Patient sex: M
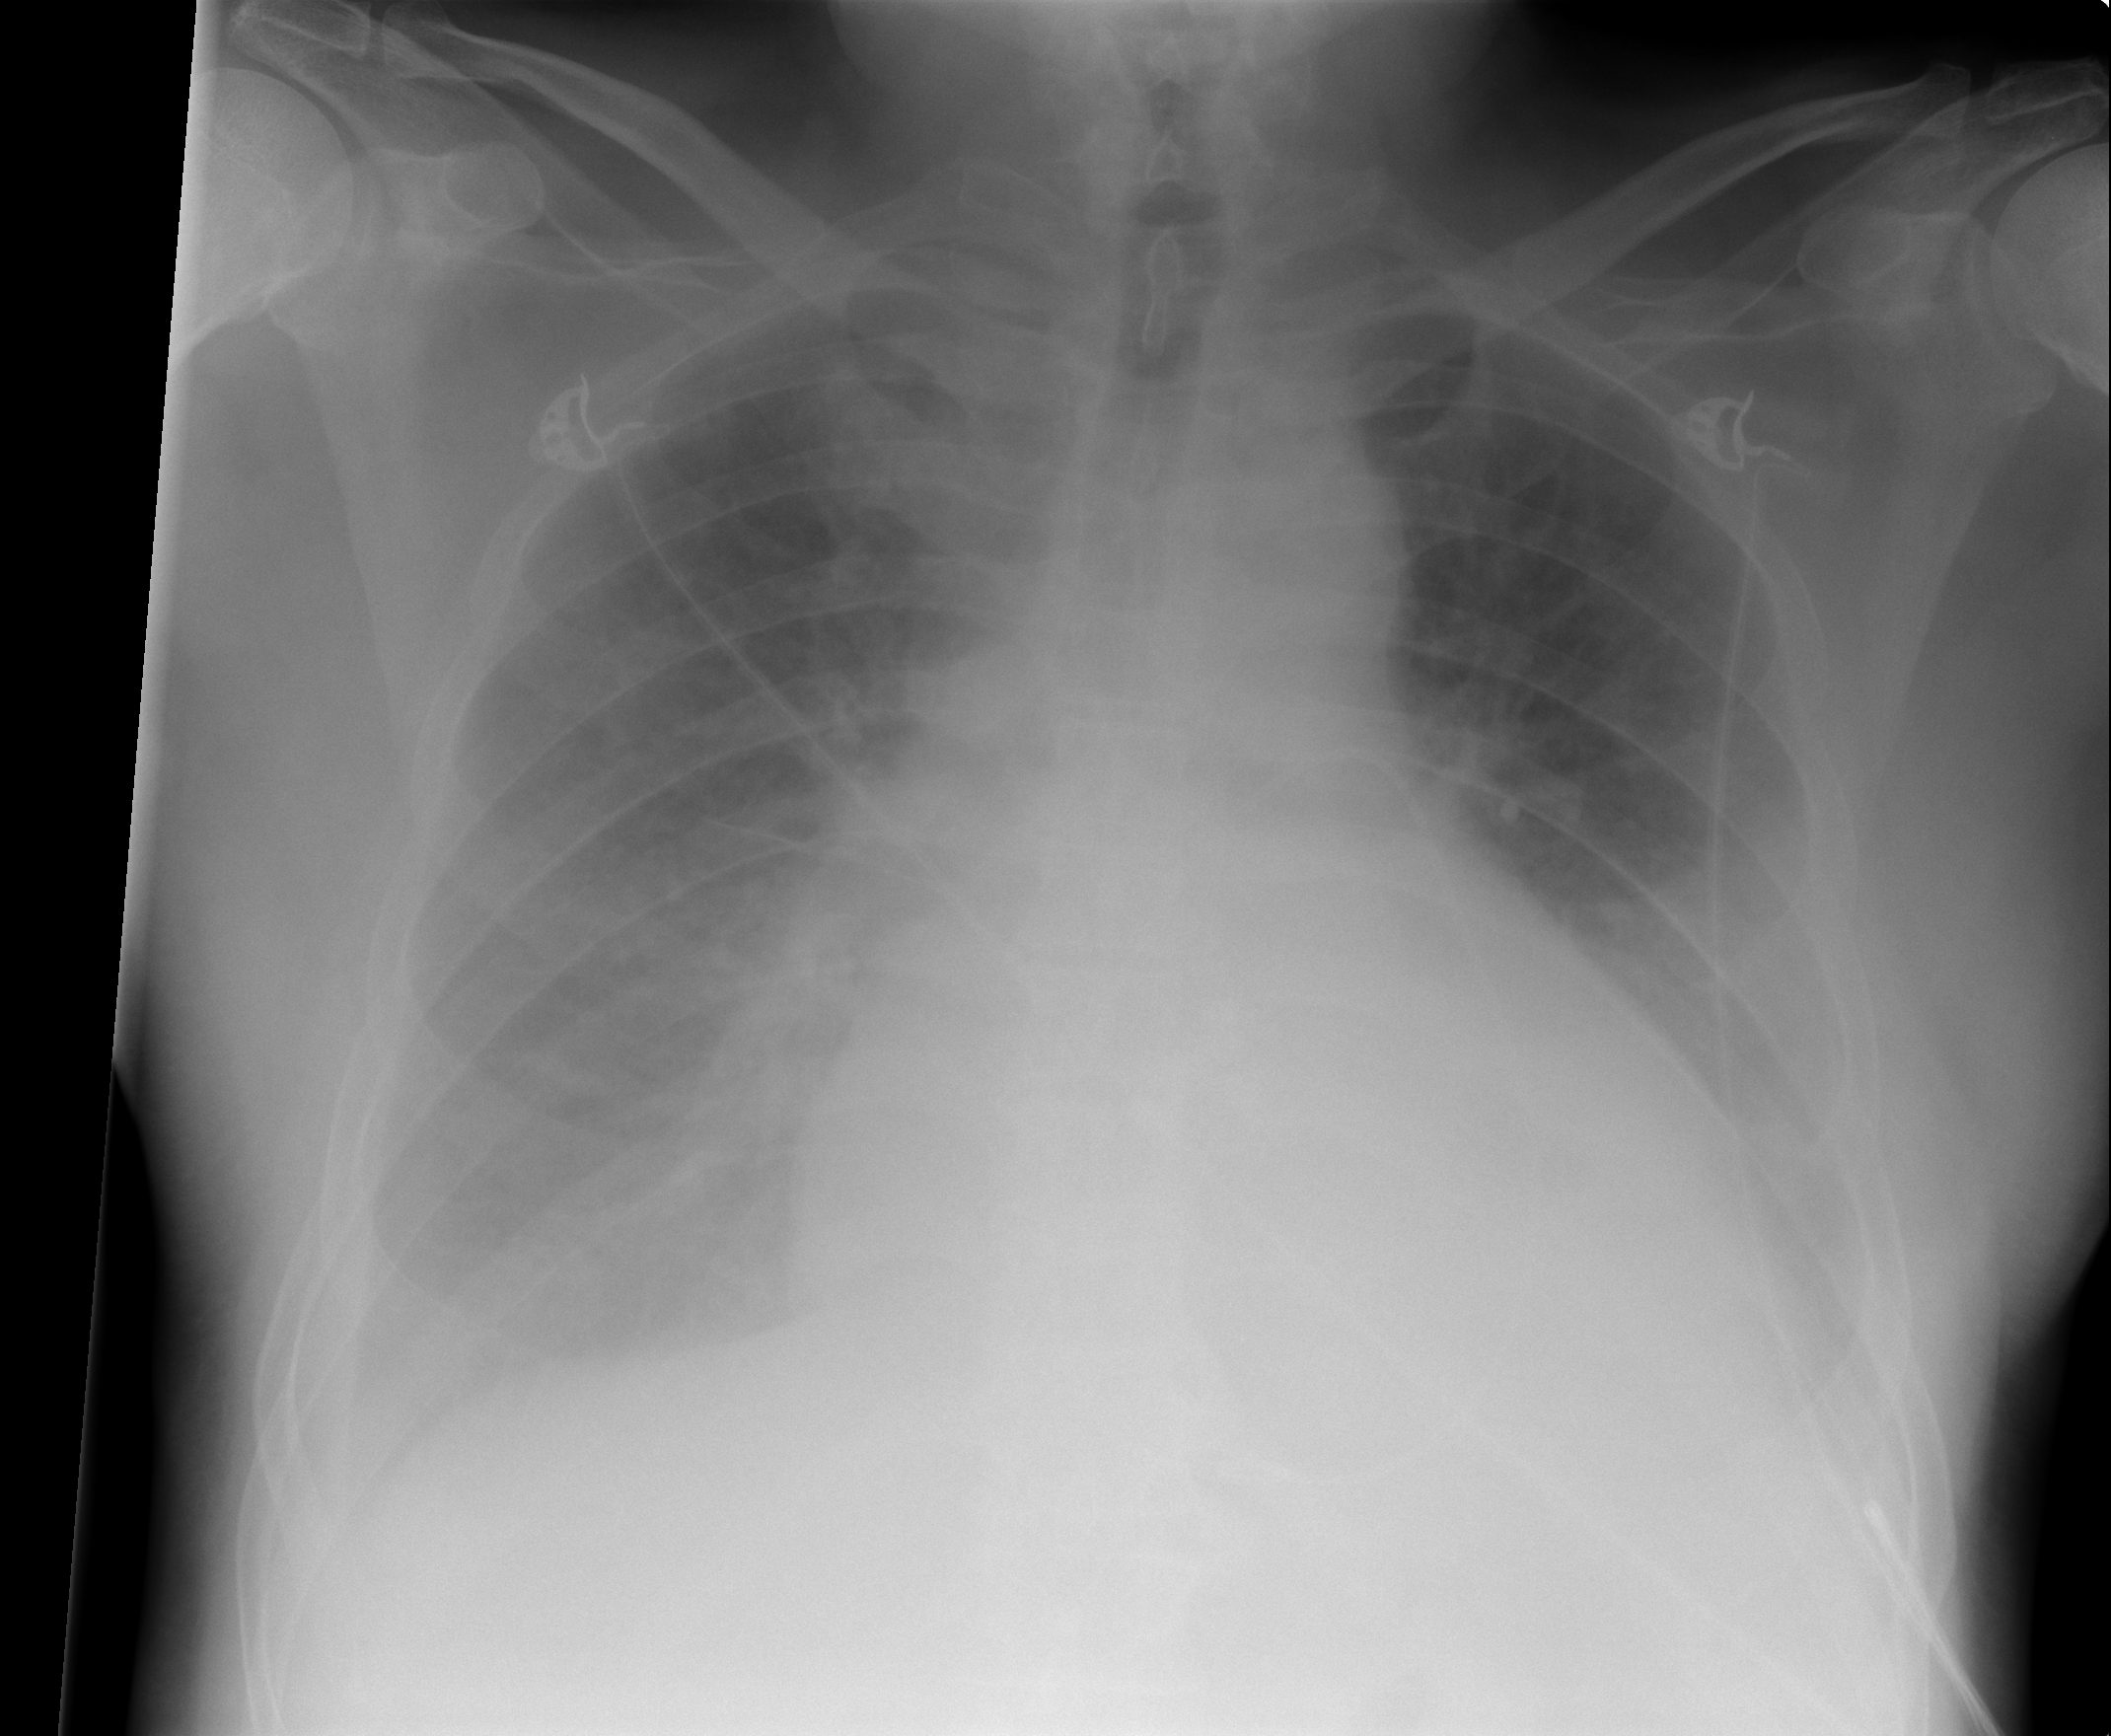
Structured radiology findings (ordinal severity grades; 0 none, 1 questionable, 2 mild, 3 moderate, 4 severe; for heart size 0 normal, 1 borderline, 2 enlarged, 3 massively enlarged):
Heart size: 3
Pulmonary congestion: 2
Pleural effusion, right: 2
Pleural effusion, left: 2
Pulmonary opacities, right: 0
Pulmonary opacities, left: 0
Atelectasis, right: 2
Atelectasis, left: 2